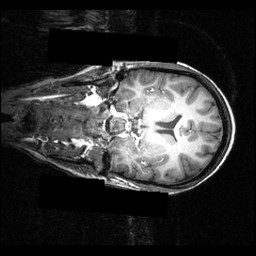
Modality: T1w
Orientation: coronal
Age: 21
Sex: female
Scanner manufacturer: siemens
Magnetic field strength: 3.951 T
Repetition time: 1.5 s
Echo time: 0.00335 s